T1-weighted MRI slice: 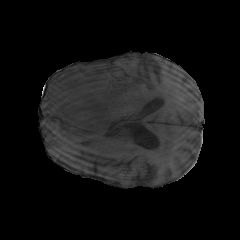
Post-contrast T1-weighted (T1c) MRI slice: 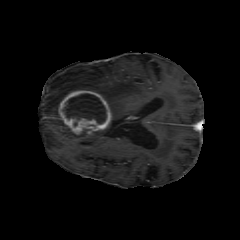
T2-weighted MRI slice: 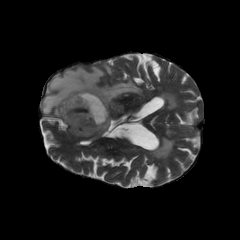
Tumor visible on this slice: yes